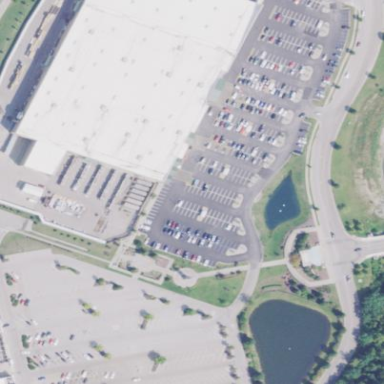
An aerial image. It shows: Retail building.